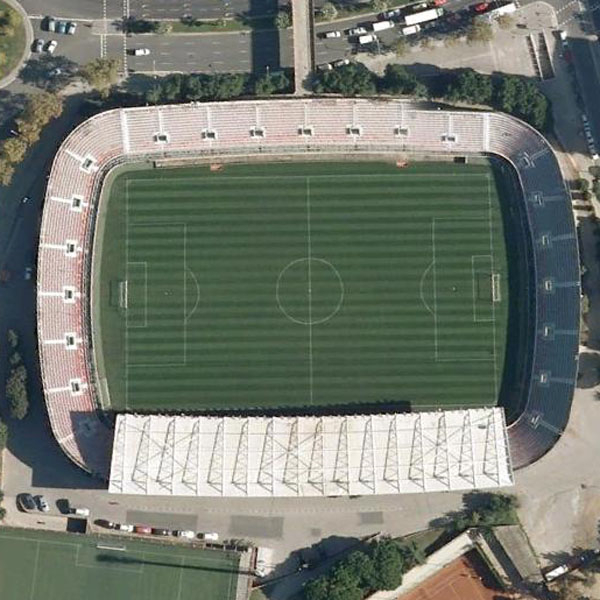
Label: Stadium